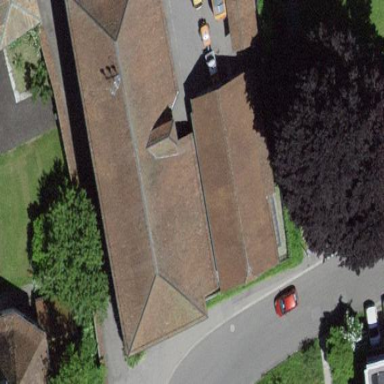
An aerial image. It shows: Building with tiled hipped roof.